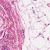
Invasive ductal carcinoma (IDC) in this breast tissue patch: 0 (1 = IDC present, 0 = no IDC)